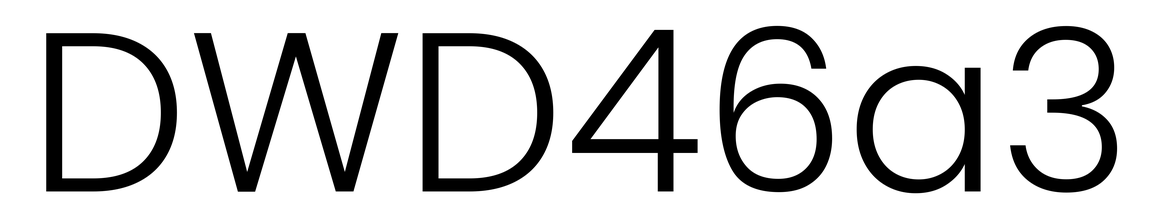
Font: Poppins-Light